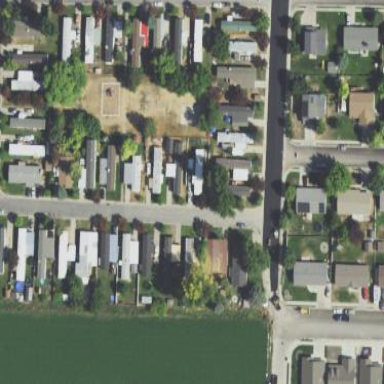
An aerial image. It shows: Residential area designated as trailer park.